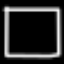
Label: square